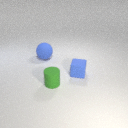
small blue rubber cube in front of large blue rubber sphere